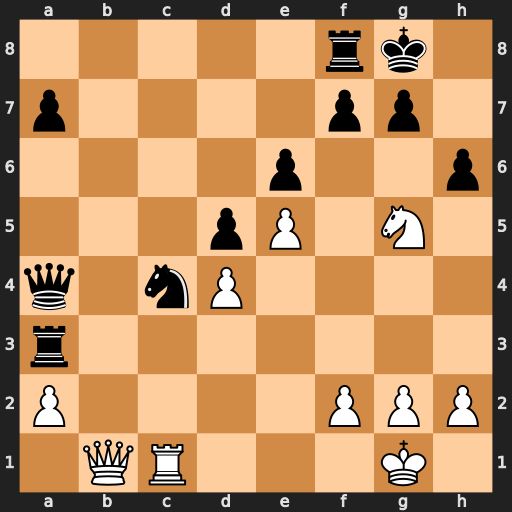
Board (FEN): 5rk1/p4pp1/4p2p/3pP1N1/q1nP4/r7/P4PPP/1QR3K1
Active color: w
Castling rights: -
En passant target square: -
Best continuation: Qh7#